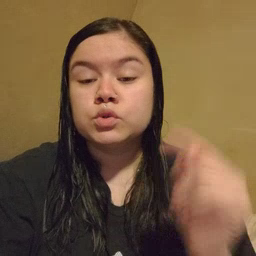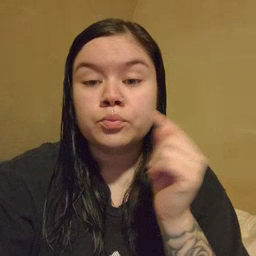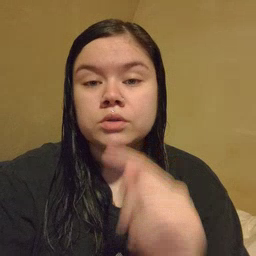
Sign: toothbrush